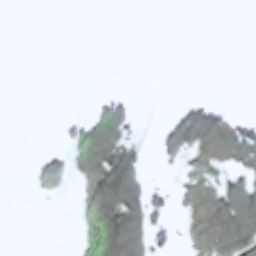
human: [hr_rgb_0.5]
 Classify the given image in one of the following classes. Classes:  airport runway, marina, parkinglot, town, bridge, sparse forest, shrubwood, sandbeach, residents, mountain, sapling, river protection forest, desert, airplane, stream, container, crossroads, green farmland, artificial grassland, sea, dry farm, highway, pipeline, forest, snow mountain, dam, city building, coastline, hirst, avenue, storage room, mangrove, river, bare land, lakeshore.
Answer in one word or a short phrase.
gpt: snow mountain